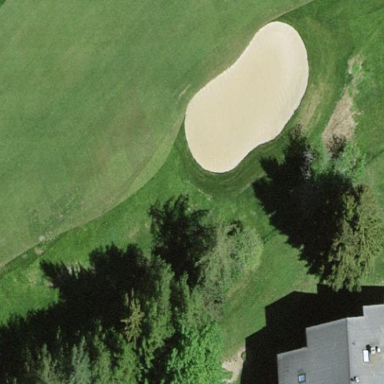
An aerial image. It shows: Bunker filled with sand on golf course.